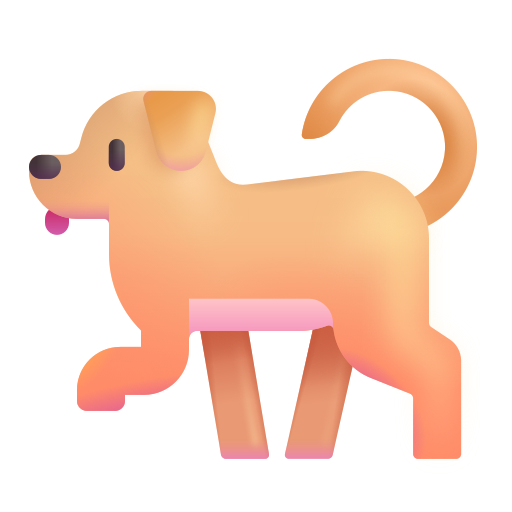
dog color